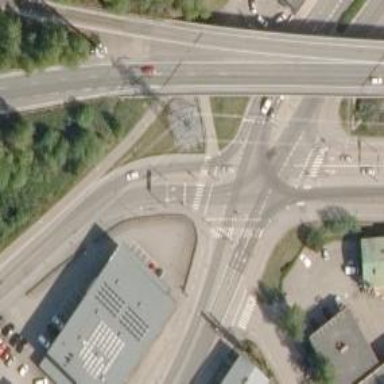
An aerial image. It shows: Secondary road with asphalt surface at junction.